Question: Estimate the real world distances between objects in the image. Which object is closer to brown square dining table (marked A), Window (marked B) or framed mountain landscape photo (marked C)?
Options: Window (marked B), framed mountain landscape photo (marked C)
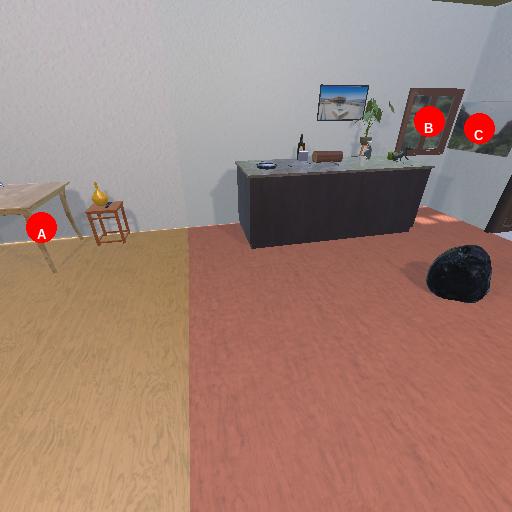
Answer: Window (marked B)